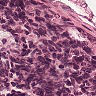
Metastatic tissue present: no